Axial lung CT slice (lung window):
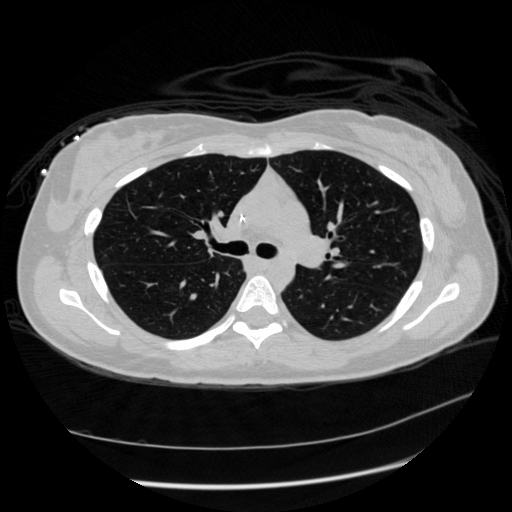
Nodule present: no